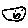
Label: smiley face